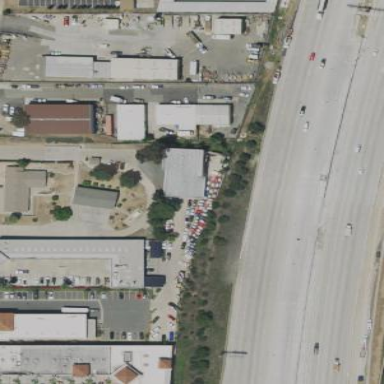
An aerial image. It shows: Fire station located in commercial area.